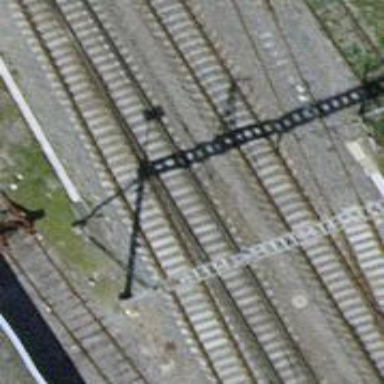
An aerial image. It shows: Single-track railway with electrified contact lines.